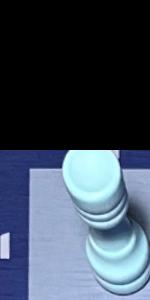
Label: Rook_White